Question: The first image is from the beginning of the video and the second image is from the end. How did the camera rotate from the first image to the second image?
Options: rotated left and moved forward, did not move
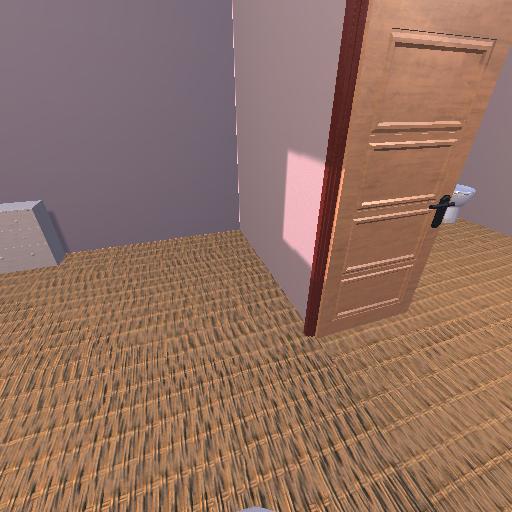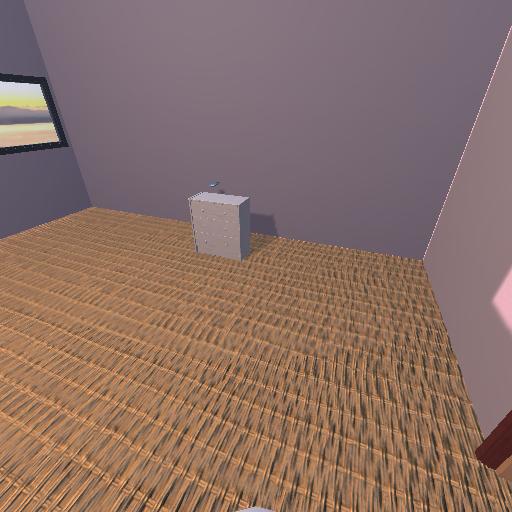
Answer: rotated left and moved forward